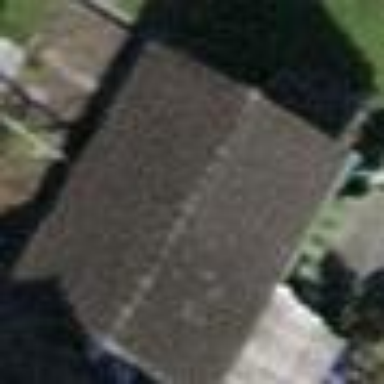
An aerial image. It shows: Shed building.